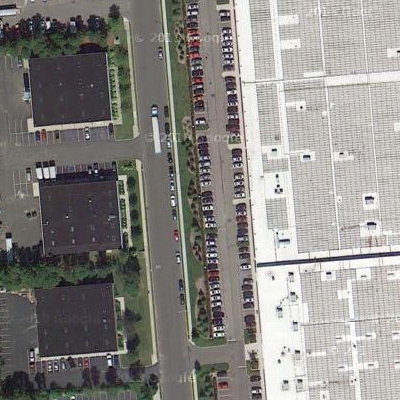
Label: cIndustry